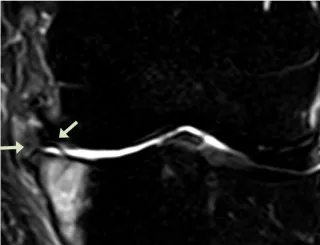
Coronal. Sequential T2 views of the knee from patient #1. . 10/20.
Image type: radiology (mri)